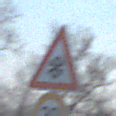
Verkehrszeichen: SchneeOderEisglaette
Zusatzzeichen unten: Geschwindigkeit30
Umgebung: Outdoor, Suburban
Tageszeit: SunriseSunset
Wetter: PartlyCloudy
Licht: Natural
Jahreszeit: Winter
Kontrast: MediumContrast